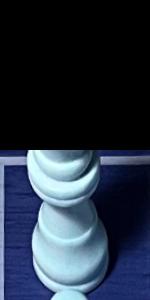
Label: King_White